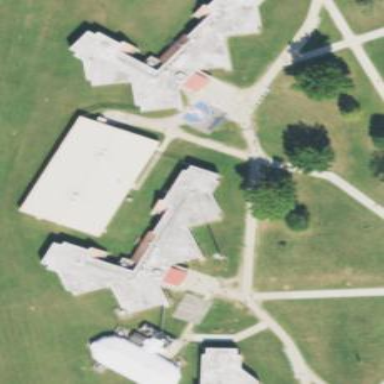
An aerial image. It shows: Prison building.